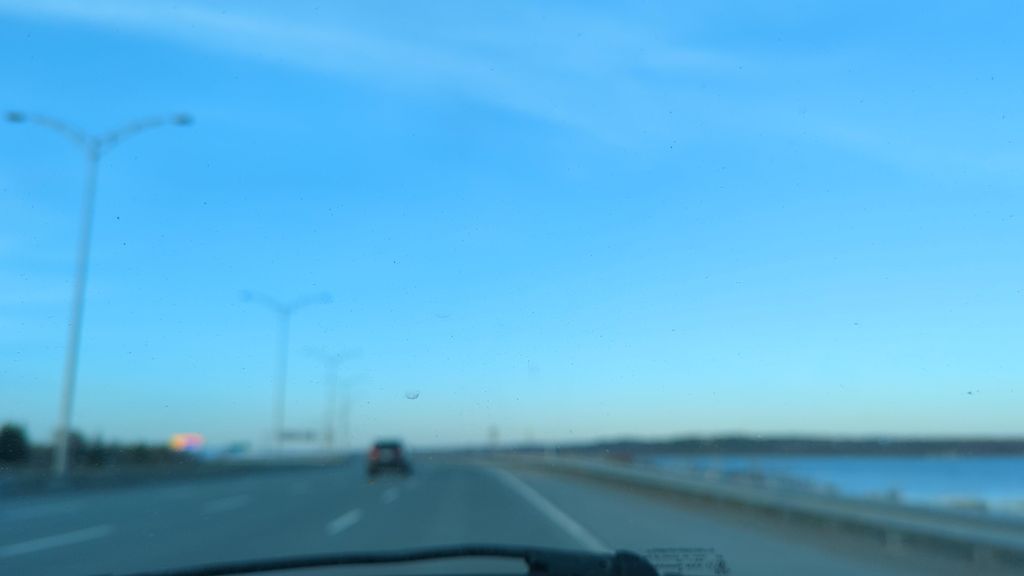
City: quebec_city